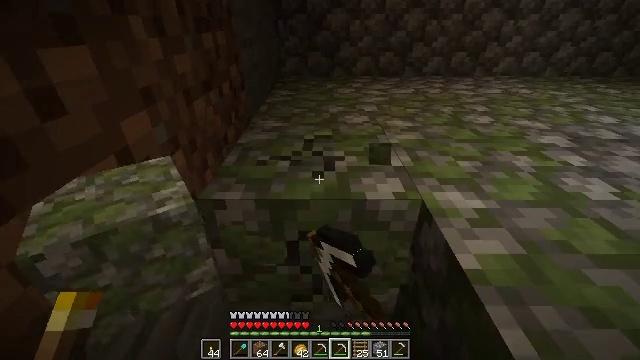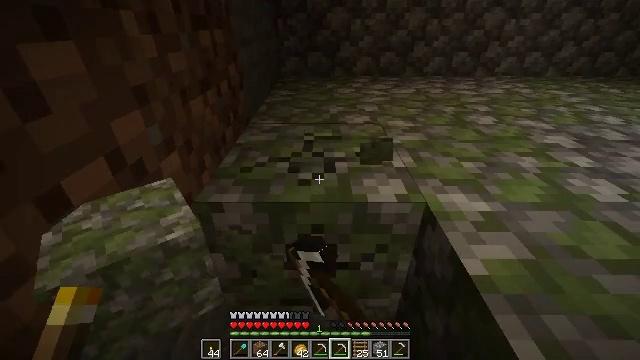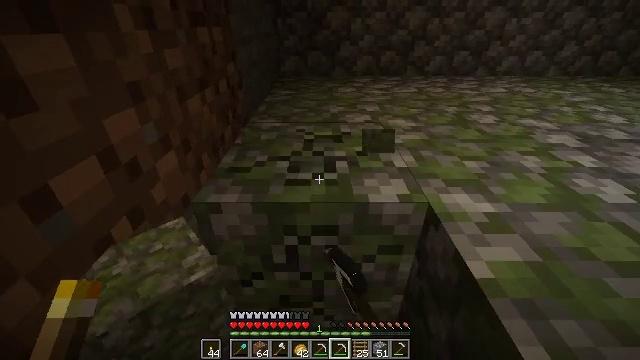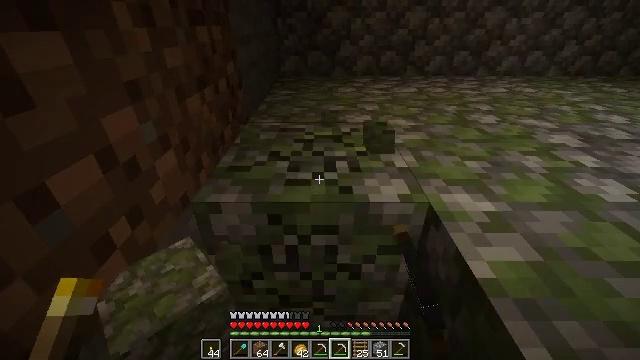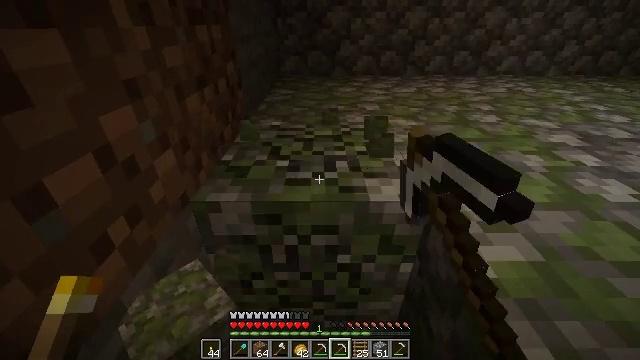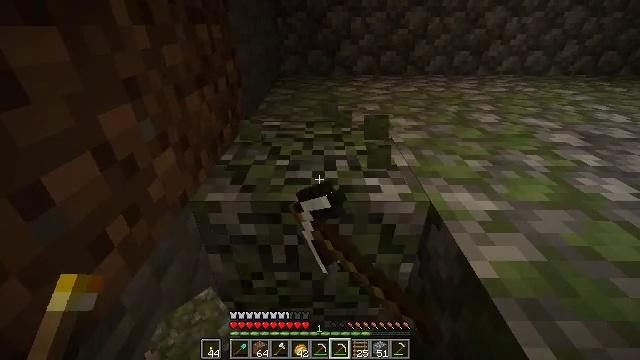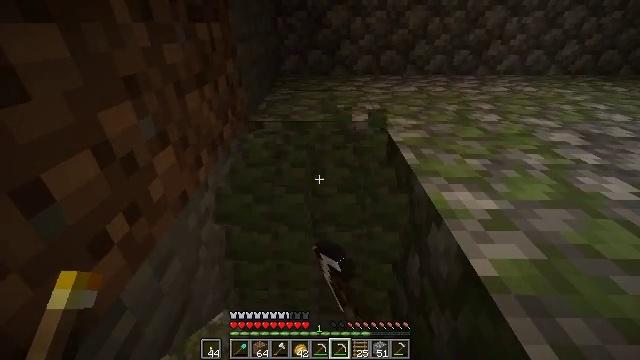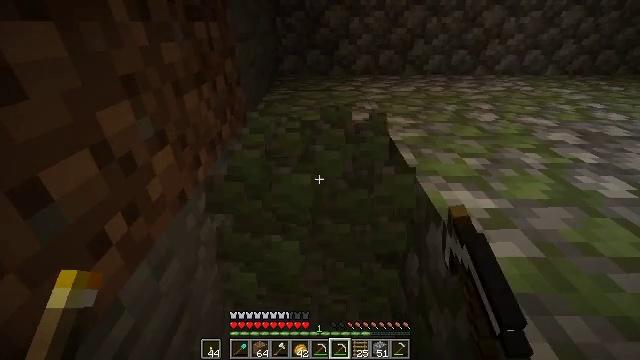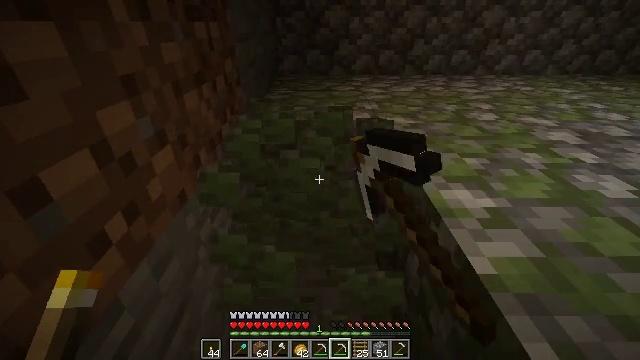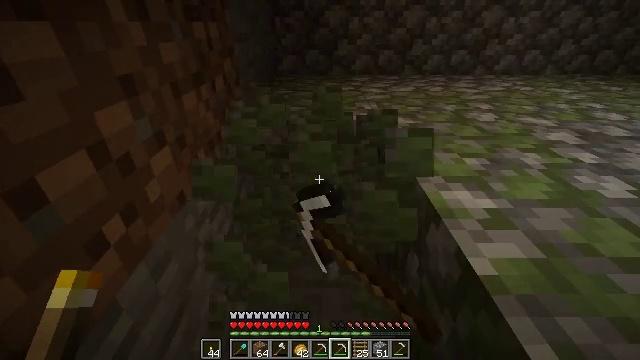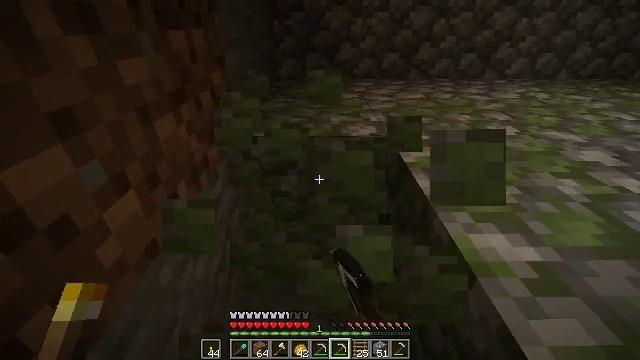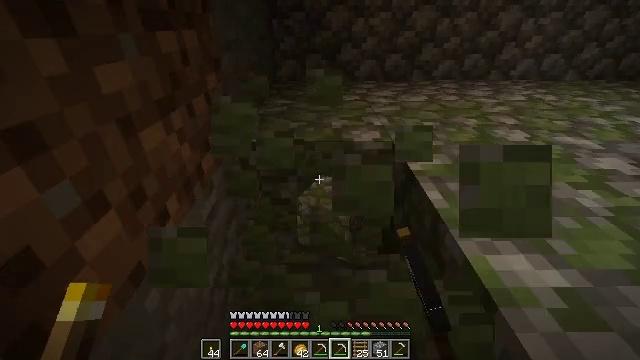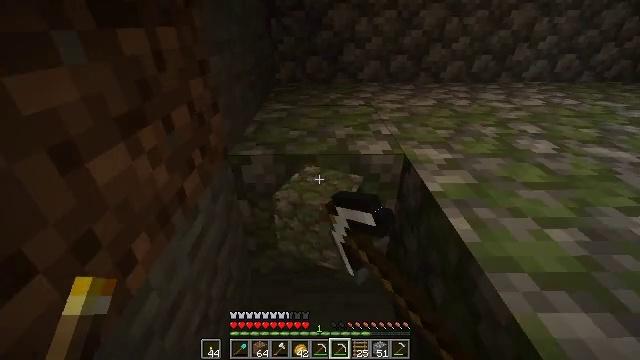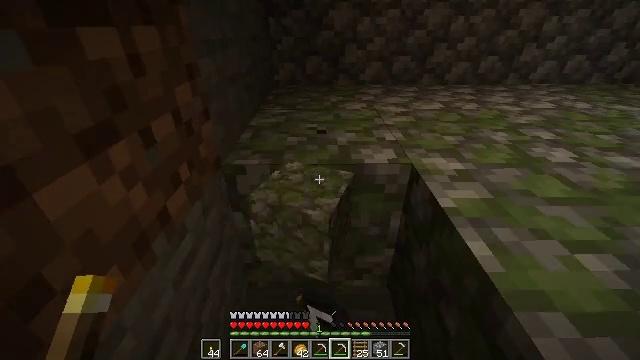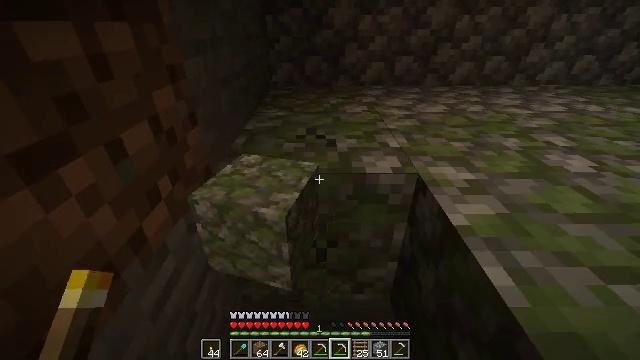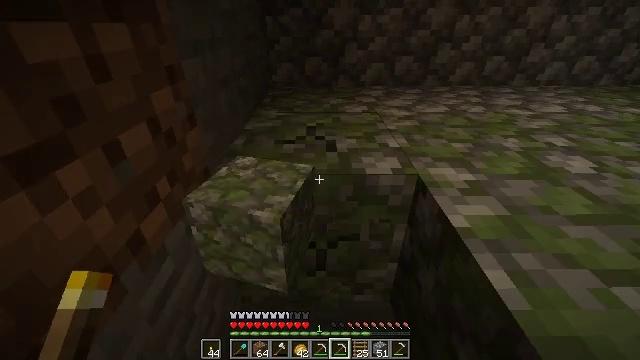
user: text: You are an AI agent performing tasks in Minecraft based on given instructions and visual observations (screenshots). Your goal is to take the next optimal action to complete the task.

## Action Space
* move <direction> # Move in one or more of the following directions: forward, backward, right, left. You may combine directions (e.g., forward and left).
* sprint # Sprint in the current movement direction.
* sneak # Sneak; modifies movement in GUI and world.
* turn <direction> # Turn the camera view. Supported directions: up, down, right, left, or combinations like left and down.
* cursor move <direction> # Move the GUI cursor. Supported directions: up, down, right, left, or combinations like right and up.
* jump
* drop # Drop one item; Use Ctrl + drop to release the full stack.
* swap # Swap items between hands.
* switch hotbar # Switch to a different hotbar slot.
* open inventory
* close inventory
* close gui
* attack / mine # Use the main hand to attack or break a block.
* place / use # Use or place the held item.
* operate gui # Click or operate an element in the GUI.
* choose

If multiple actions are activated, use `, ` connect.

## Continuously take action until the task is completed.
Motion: motion action
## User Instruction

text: Extract mossy cobblestone using a pickaxe.
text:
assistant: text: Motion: attack / mine
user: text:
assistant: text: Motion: attack / mine
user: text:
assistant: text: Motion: attack / mine
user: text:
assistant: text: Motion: attack / mine
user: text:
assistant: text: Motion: attack / mine
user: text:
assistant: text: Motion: attack / mine
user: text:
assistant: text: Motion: attack / mine
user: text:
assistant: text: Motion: attack / mine
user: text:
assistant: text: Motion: move forward, attack / mine
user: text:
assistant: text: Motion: move forward, attack / mine
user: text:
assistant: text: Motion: move forward, attack / mine
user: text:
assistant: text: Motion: move forward, attack / mine
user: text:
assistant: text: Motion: attack / mine
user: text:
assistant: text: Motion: attack / mine
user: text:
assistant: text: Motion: attack / mine
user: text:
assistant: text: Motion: attack / mine
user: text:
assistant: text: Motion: attack / mine
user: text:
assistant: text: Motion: attack / mine
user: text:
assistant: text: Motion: attack / mine
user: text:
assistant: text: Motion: attack / mine
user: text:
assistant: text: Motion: attack / mine
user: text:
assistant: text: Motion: attack / mine
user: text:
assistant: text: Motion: attack / mine
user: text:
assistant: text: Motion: move forward, attack / mine
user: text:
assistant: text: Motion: move forward, attack / mine
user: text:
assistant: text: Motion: move forward, attack / mine
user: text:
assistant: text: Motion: move forward, attack / mine
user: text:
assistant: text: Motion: attack / mine
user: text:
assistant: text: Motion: attack / mine
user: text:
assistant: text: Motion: attack / mine